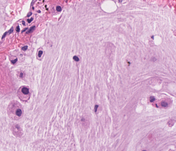
Tumor epithelial tissue: no
Tumor-associated stroma tissue: no
Normal tissue: yes